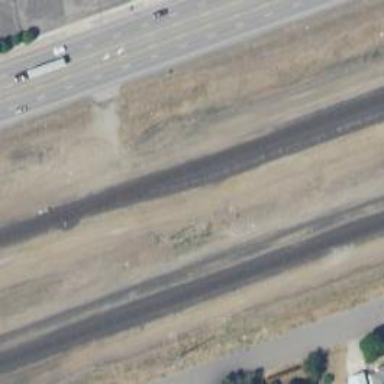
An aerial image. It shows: Railway siding with rails.